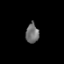
Tissue: prostate
Cell type: Endothelial cells
Senescence score: 0.314
Nuclear area (px): 251
Mean DAPI intensity: 111.908